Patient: sex F, age 71
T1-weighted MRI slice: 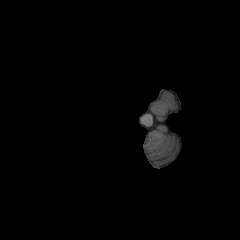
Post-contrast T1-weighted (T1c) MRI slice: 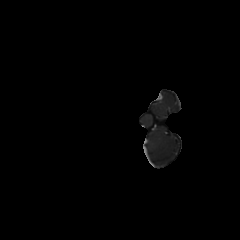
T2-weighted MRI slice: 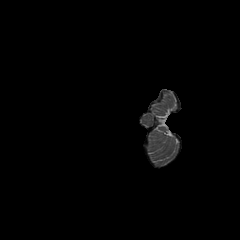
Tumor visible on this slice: no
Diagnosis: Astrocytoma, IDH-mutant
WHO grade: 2